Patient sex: F
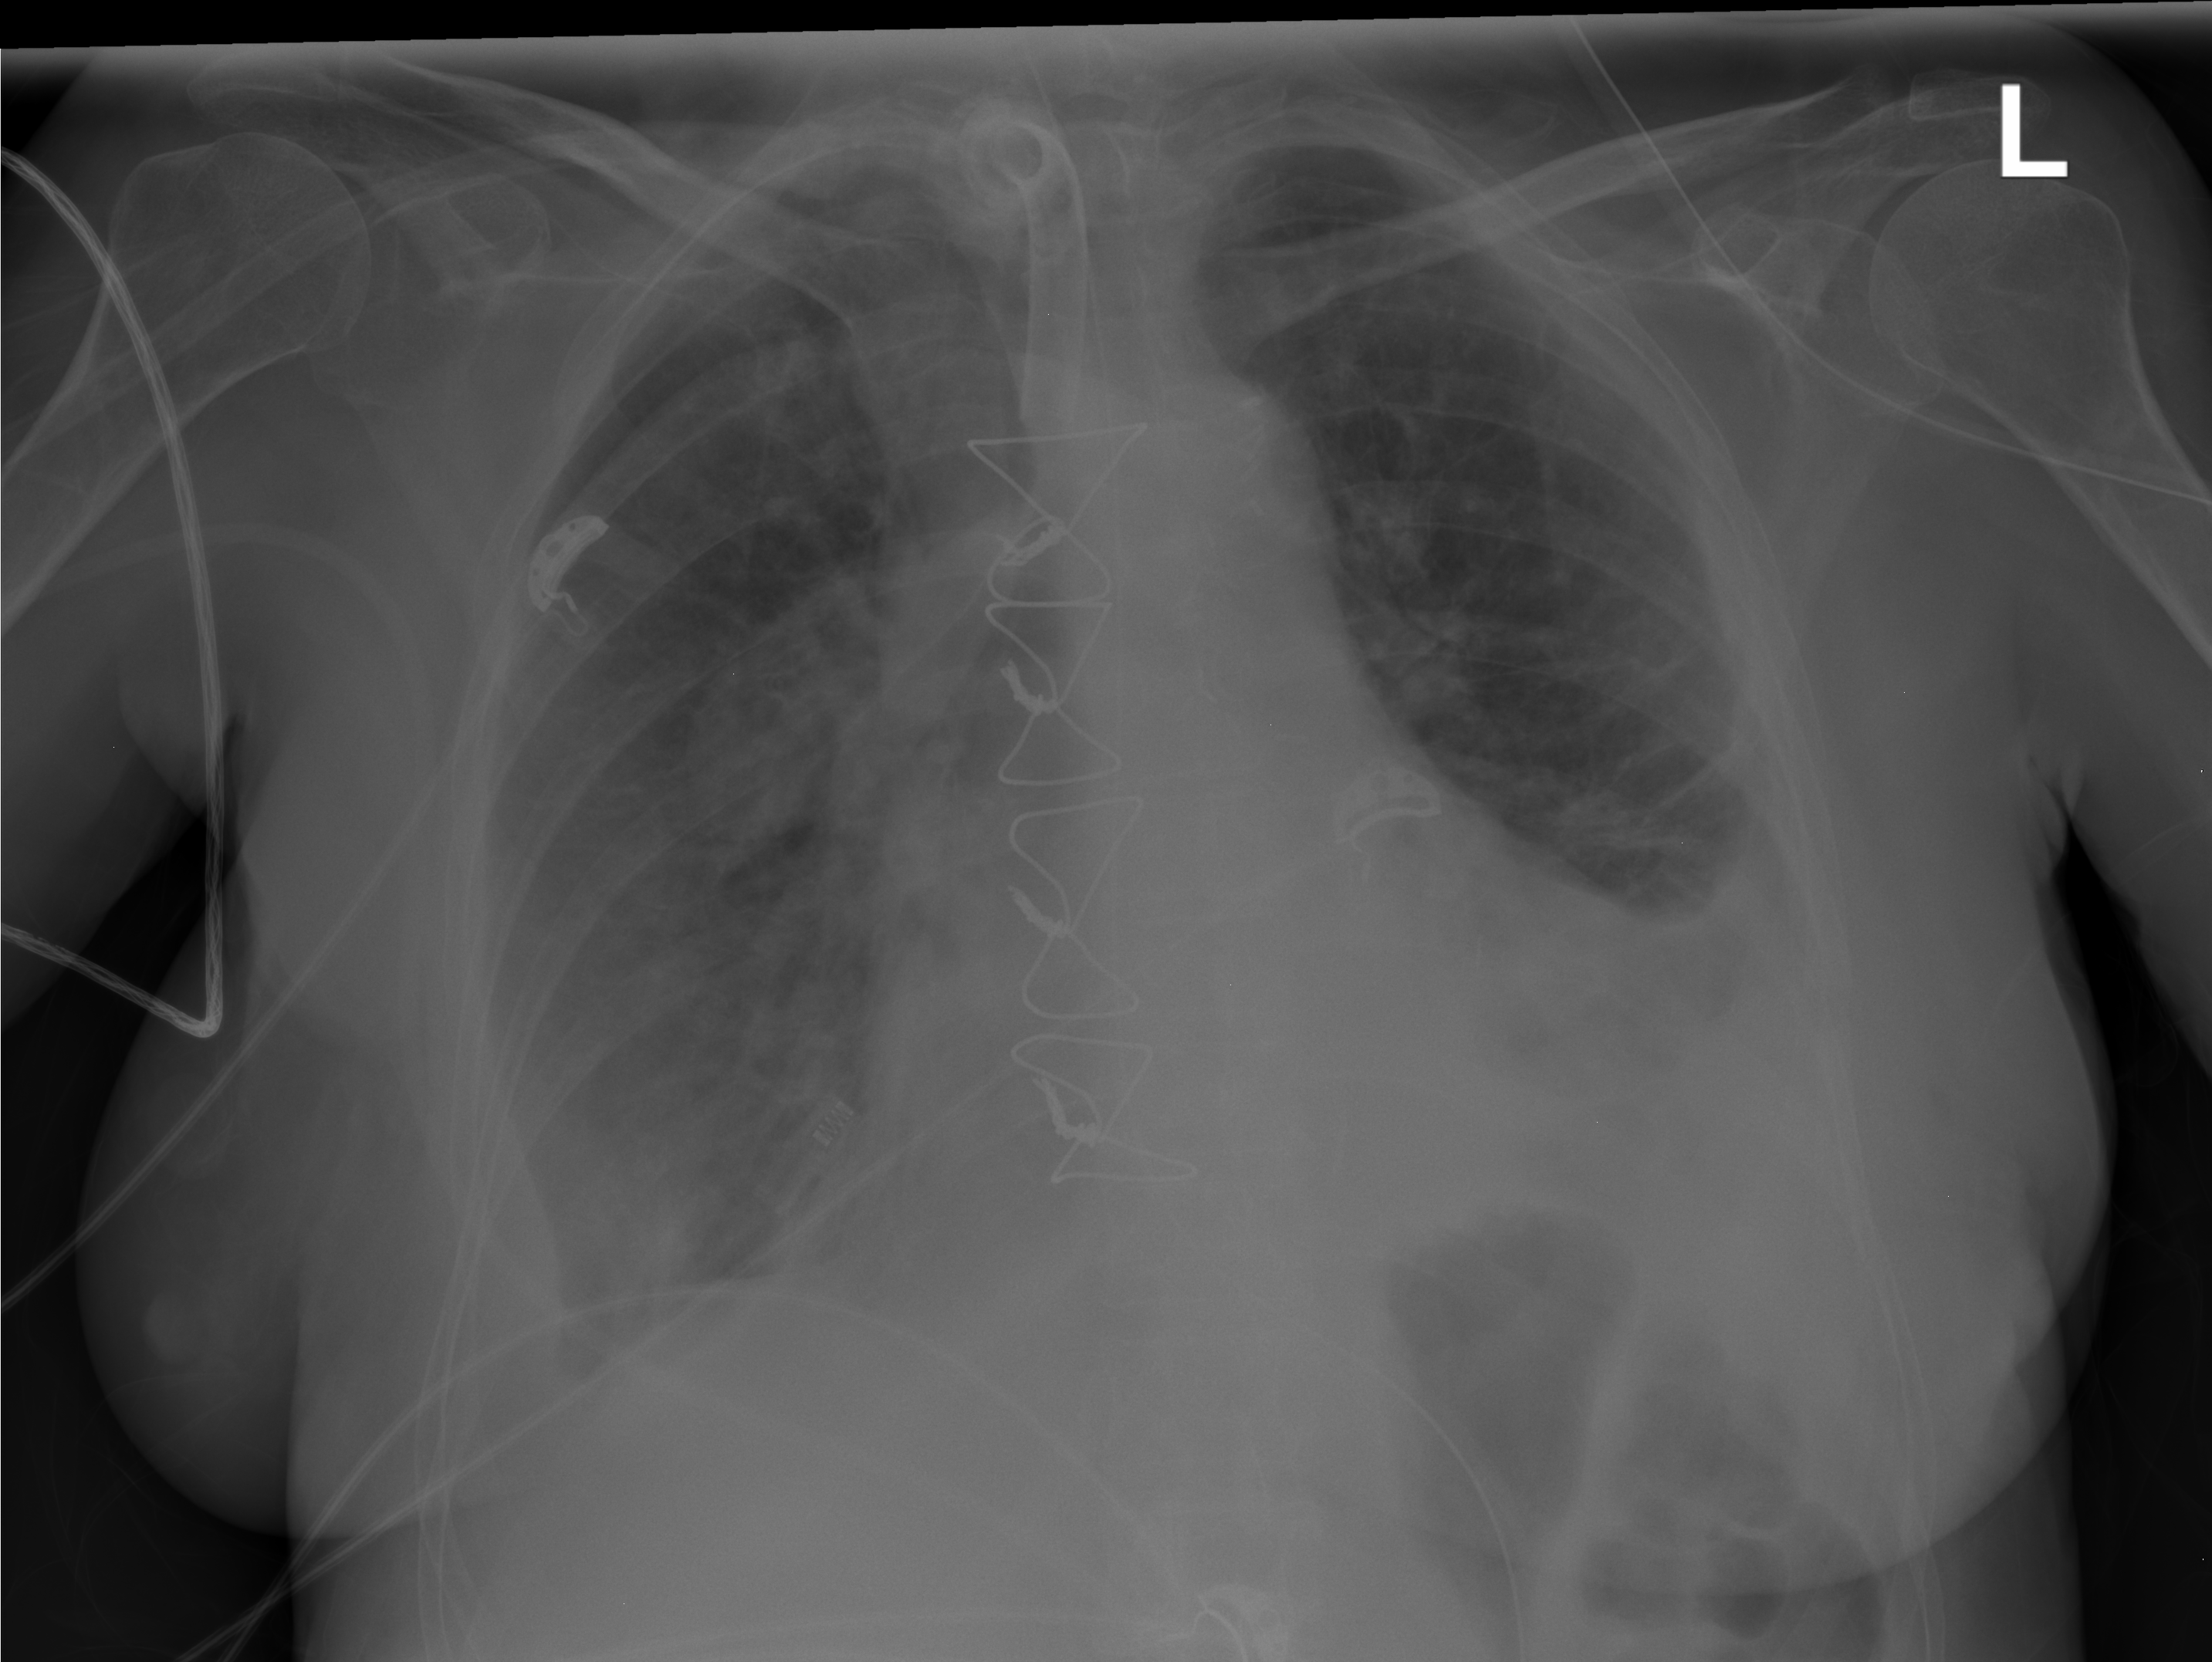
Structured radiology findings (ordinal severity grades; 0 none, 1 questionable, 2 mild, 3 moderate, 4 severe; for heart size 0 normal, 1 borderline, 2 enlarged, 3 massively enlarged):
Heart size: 2
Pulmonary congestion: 2
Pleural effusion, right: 2
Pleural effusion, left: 2
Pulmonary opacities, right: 0
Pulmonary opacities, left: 0
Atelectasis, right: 2
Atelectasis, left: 2